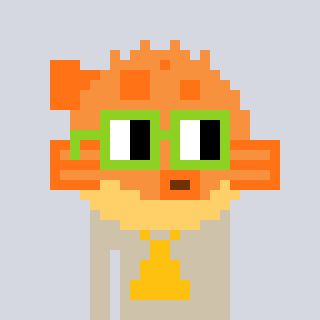
a pixel art character with square light green glasses, a pufferfish-shaped head and a bege-colored body on a cool background